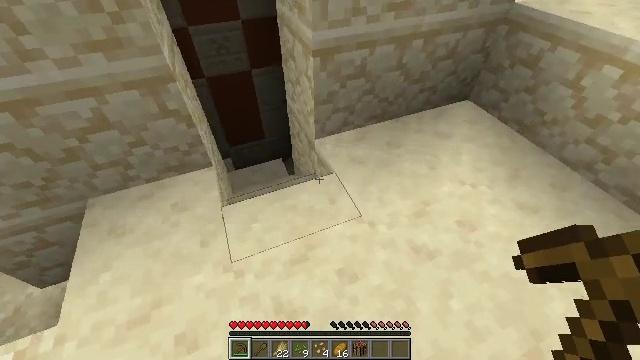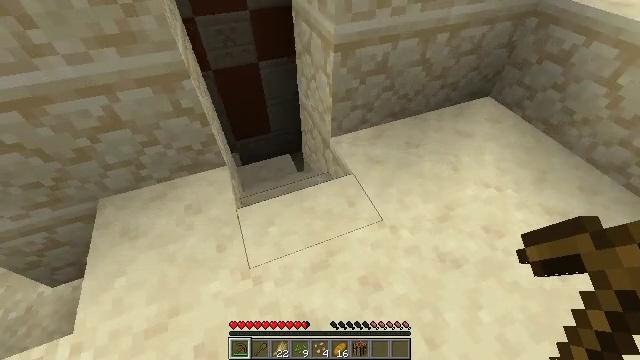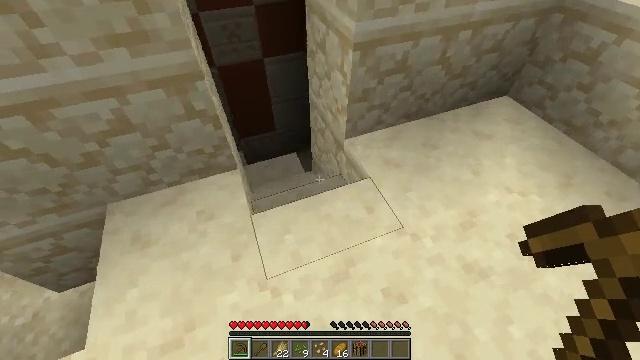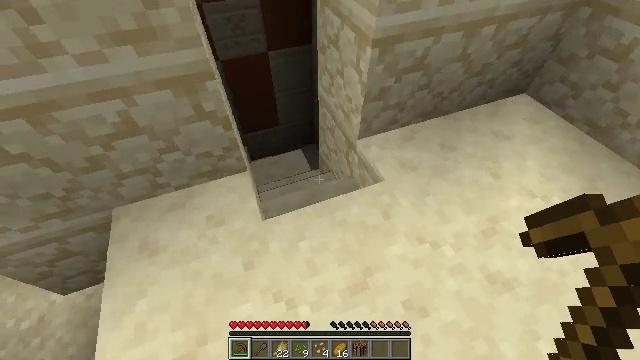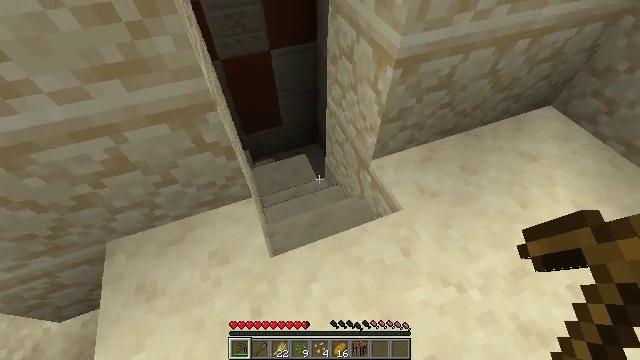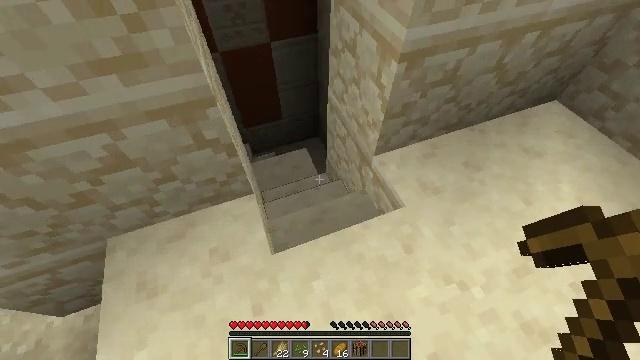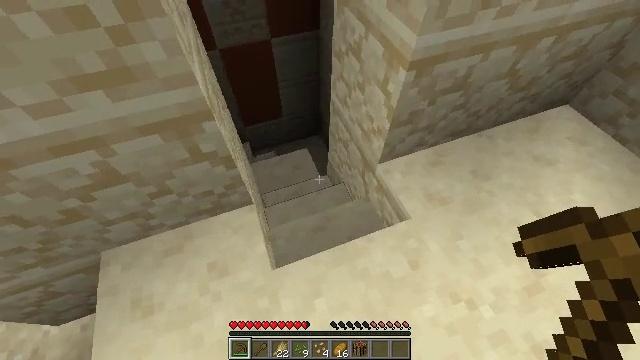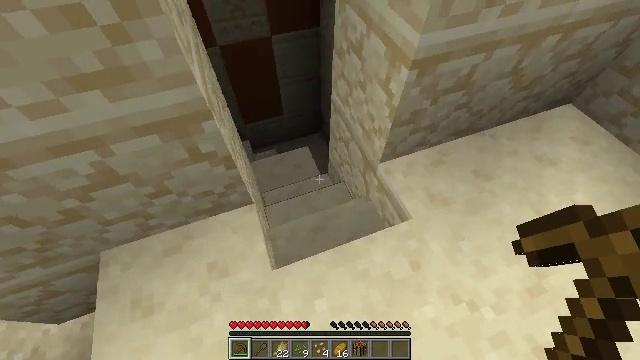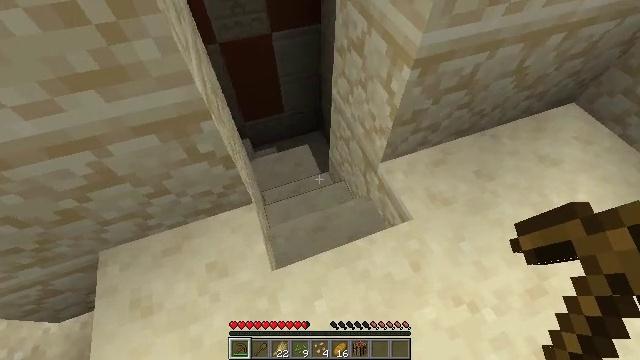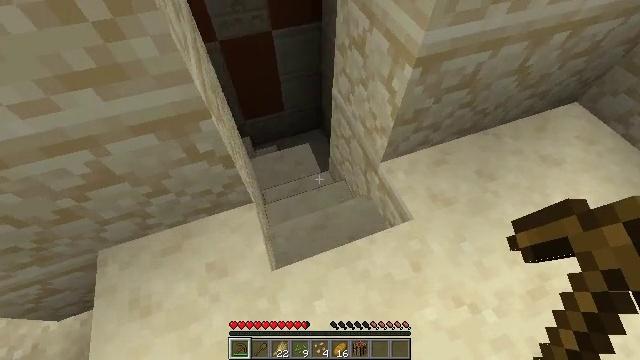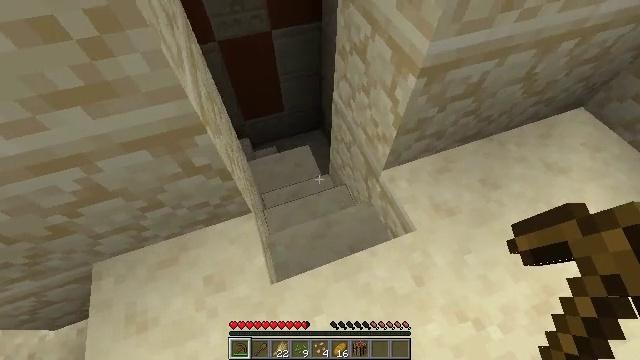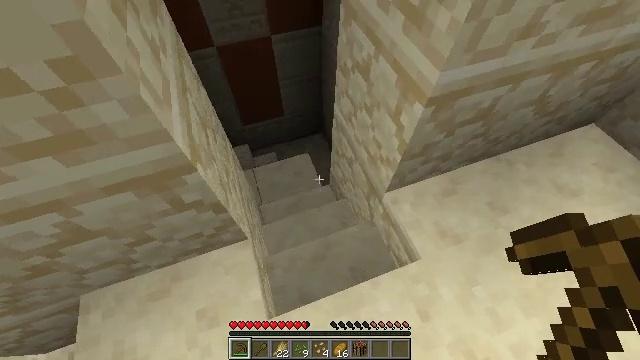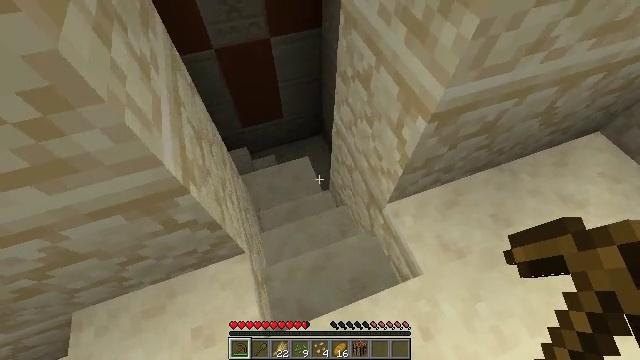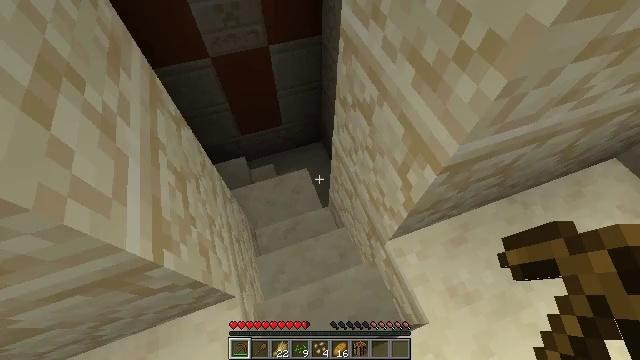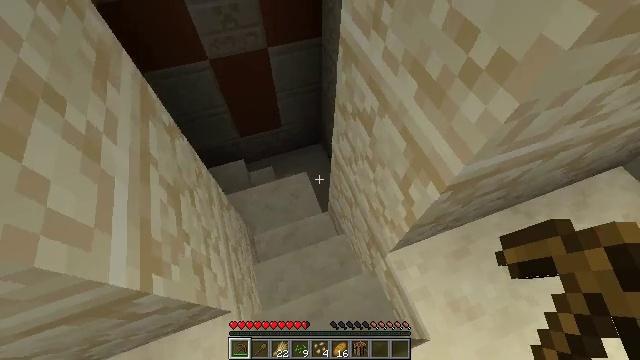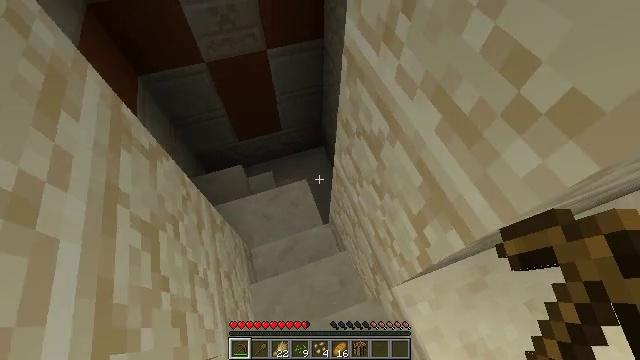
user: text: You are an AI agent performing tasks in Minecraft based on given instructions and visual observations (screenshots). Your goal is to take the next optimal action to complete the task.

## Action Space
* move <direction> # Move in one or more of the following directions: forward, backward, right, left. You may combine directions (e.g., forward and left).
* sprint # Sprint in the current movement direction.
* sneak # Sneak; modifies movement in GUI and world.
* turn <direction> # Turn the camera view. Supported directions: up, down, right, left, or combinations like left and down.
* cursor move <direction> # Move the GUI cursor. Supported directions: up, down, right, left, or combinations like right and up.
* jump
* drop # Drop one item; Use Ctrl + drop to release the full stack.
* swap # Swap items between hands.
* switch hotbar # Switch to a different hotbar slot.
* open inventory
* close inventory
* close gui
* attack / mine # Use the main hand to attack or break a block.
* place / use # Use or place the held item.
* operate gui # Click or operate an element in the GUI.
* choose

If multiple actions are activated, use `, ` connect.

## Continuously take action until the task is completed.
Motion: motion action
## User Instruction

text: Break the orange terracotta for materials.
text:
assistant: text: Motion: move forward and move left, turn down
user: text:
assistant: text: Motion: move forward and move left, turn down
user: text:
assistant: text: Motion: move forward, turn down
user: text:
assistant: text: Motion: move forward, turn down
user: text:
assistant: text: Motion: turn down
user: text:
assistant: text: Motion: turn down
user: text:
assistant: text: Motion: no_op
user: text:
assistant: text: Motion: no_op
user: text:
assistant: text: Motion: no_op
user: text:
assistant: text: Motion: move forward
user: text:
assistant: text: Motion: move forward
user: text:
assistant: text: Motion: move forward
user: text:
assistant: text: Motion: move forward
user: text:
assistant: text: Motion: move forward
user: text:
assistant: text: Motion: no_op
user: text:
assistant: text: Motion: no_op
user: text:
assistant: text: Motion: no_op
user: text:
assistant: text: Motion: no_op
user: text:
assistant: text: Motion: no_op
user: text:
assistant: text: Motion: no_op
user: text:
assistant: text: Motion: no_op
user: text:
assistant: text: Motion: no_op
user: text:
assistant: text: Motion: no_op
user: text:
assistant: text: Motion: no_op
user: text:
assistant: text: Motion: no_op
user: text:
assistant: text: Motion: turn left and up
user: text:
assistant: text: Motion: turn left and up
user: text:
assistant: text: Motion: turn up
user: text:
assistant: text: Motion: turn up
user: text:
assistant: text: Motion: turn up